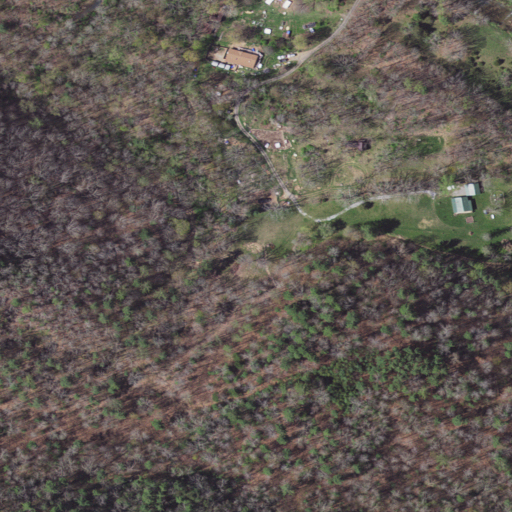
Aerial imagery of valley in Virginia named Kellison Hollow containing deciduous forest, mixed forest, open development, and low intensity development